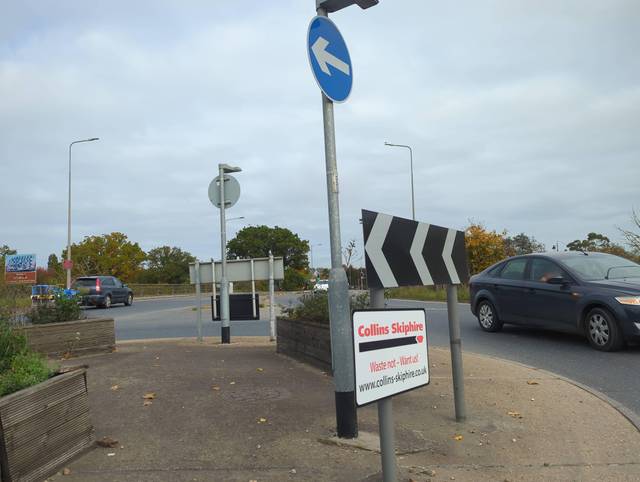
Region: United Kingdom
Coordinates: 52.034, 1.149